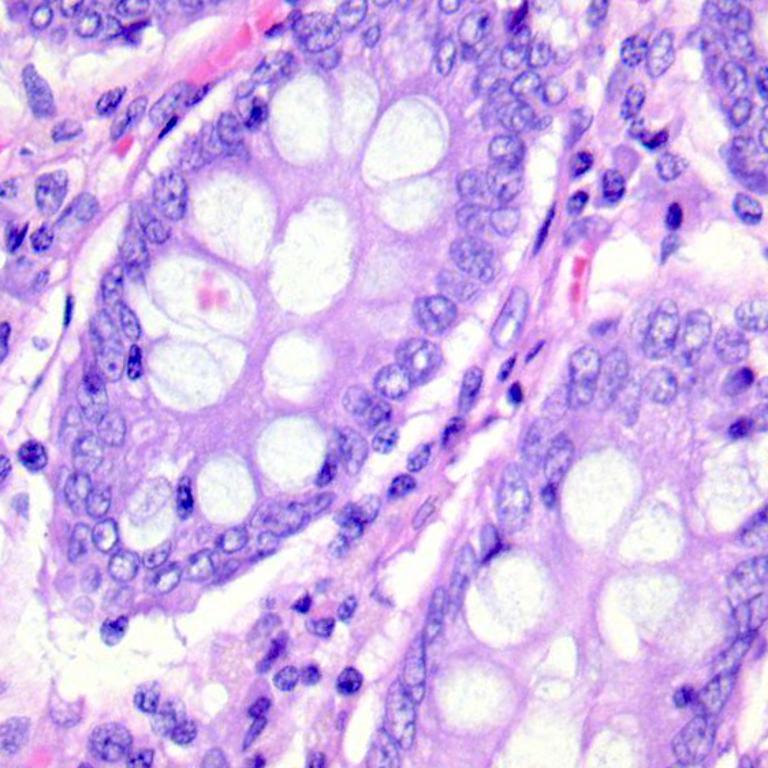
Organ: colon
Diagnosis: benign